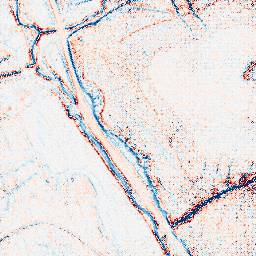
Category: edge_preserving
Decomposition family: bilateral
Decomposition parameters: d: 9
sigma_color: 25
sigma_space: 50
Upsampling method: regularized
Upsampling parameters: scale: 4
lambda_reg: 0.1
Upsampling scale: 4